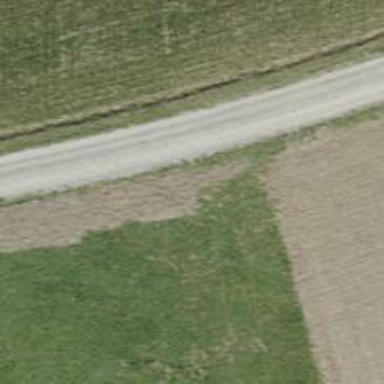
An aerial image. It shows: Gravel track with Grade 3 quality.